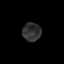
Tissue: prostate
Cell type: T cells
Senescence score: 0.3567
Nuclear area (px): 329
Mean DAPI intensity: 50.547